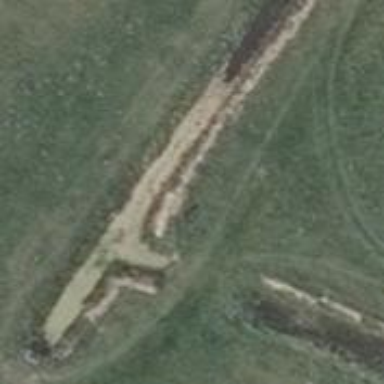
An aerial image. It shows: Grass track with grade 5 tracktype.